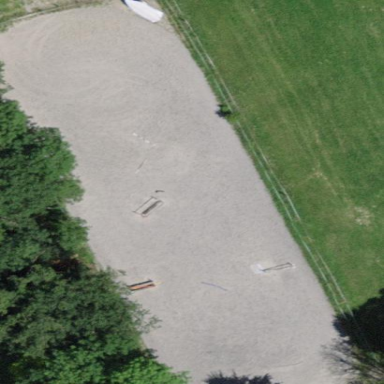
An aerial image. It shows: Equestrian pitch used for leisure and sports activities.